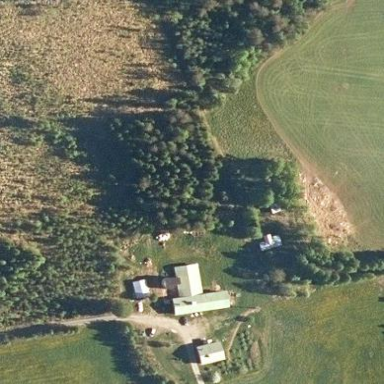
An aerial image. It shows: Farmyard area.